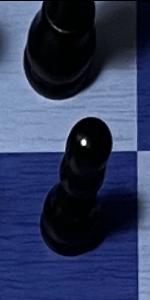
Label: Pawn_Black